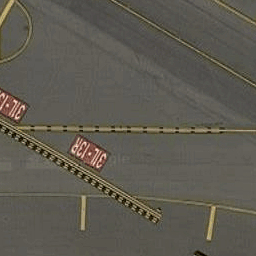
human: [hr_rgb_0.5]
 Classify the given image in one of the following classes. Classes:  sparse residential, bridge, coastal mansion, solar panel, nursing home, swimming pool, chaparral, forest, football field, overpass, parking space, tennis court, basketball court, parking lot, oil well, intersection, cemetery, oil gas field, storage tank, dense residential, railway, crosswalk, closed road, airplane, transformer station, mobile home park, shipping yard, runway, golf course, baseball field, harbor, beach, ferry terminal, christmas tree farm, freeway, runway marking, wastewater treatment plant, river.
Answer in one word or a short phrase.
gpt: runway marking